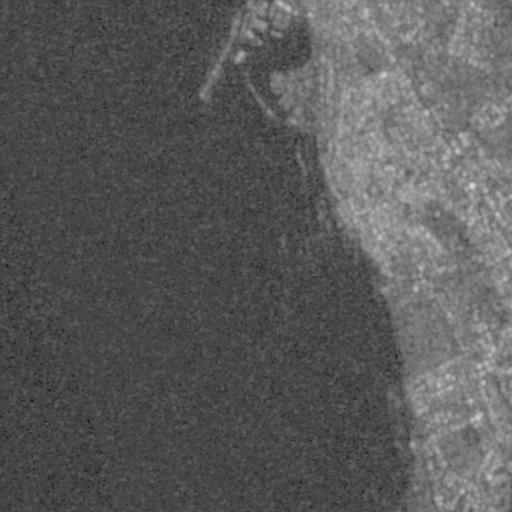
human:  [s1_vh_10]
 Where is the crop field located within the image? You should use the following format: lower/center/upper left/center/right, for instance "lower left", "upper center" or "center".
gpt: The crop field is located in the upper right of the image.
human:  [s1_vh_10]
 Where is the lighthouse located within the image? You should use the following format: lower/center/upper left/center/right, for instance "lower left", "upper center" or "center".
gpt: The lighthouse is located in the upper right of the image.
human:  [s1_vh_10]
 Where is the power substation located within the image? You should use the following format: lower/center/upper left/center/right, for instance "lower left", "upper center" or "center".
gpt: The power substation is located in the lower right of the image.
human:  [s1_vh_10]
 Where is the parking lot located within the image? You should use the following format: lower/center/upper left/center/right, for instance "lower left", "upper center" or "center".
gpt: There is no parking lot in the image.

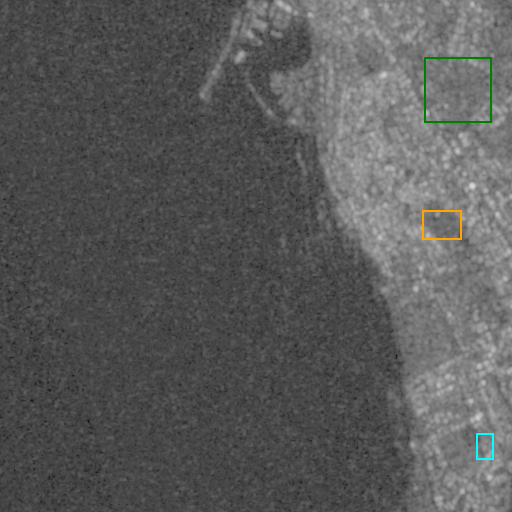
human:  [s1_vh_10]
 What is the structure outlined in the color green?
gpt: The structure outlined in green is a crop field.
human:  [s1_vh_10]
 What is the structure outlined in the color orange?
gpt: The structure outlined in orange is a park.
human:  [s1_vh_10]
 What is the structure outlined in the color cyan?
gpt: The structure outlined in cyan is a parking lot.
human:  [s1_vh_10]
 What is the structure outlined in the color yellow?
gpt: There is no yellow outline.